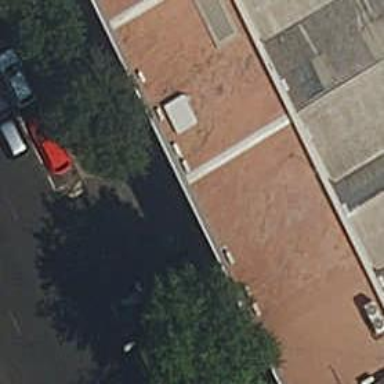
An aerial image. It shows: Car shop.